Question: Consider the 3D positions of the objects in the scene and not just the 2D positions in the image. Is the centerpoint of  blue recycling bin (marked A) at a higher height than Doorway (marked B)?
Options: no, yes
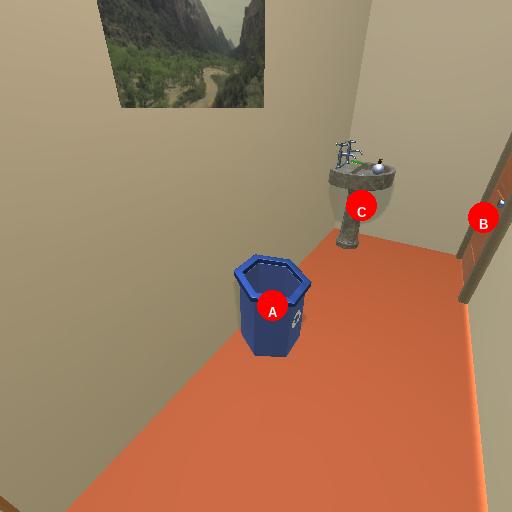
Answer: no